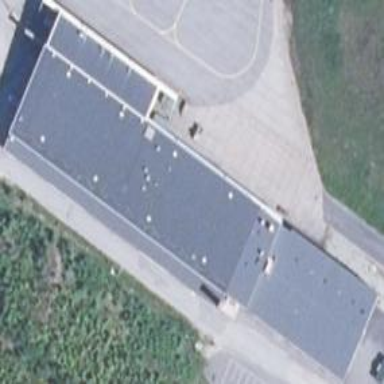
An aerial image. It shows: Hangar.